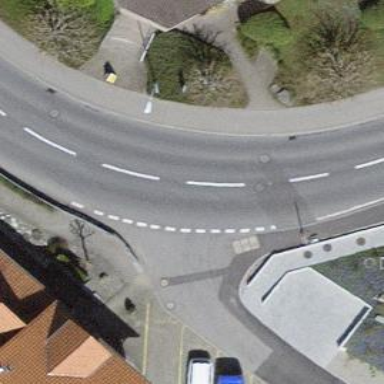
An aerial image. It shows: Unmarked crossing on the road.